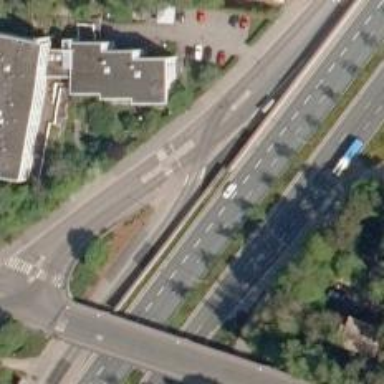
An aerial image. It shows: Trunk link road with asphalt surface.